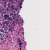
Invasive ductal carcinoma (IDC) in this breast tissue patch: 0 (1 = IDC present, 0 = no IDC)